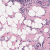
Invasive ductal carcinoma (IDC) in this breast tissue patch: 1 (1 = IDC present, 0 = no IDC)